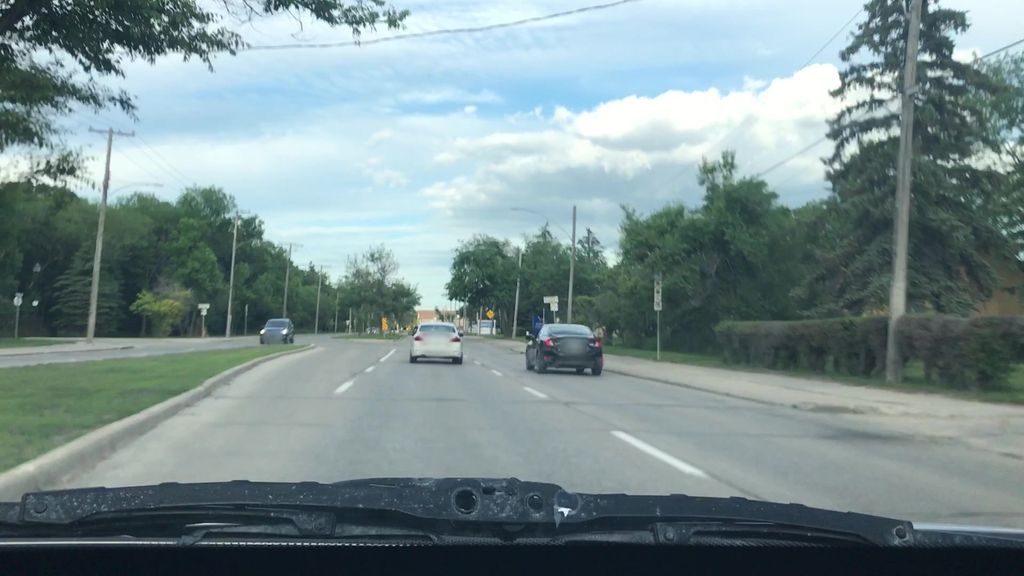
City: winnipeg